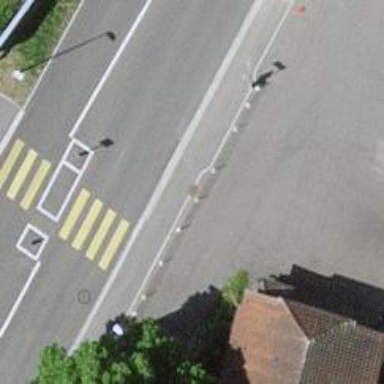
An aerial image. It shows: Bus stop with platform for public transport.